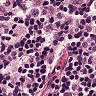
Metastatic tissue present: no